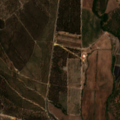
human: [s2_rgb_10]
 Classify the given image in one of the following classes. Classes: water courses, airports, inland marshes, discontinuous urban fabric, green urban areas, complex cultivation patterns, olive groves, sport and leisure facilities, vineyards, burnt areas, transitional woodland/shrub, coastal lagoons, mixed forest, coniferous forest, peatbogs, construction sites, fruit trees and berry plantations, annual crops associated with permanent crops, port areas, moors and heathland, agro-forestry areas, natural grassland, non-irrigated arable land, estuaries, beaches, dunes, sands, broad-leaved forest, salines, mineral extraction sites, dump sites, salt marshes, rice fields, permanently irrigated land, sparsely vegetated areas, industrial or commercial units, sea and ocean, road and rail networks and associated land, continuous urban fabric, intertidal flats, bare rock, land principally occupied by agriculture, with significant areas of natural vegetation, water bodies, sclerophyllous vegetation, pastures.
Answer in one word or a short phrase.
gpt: permanently irrigated land, broad-leaved forest, transitional woodland/shrub